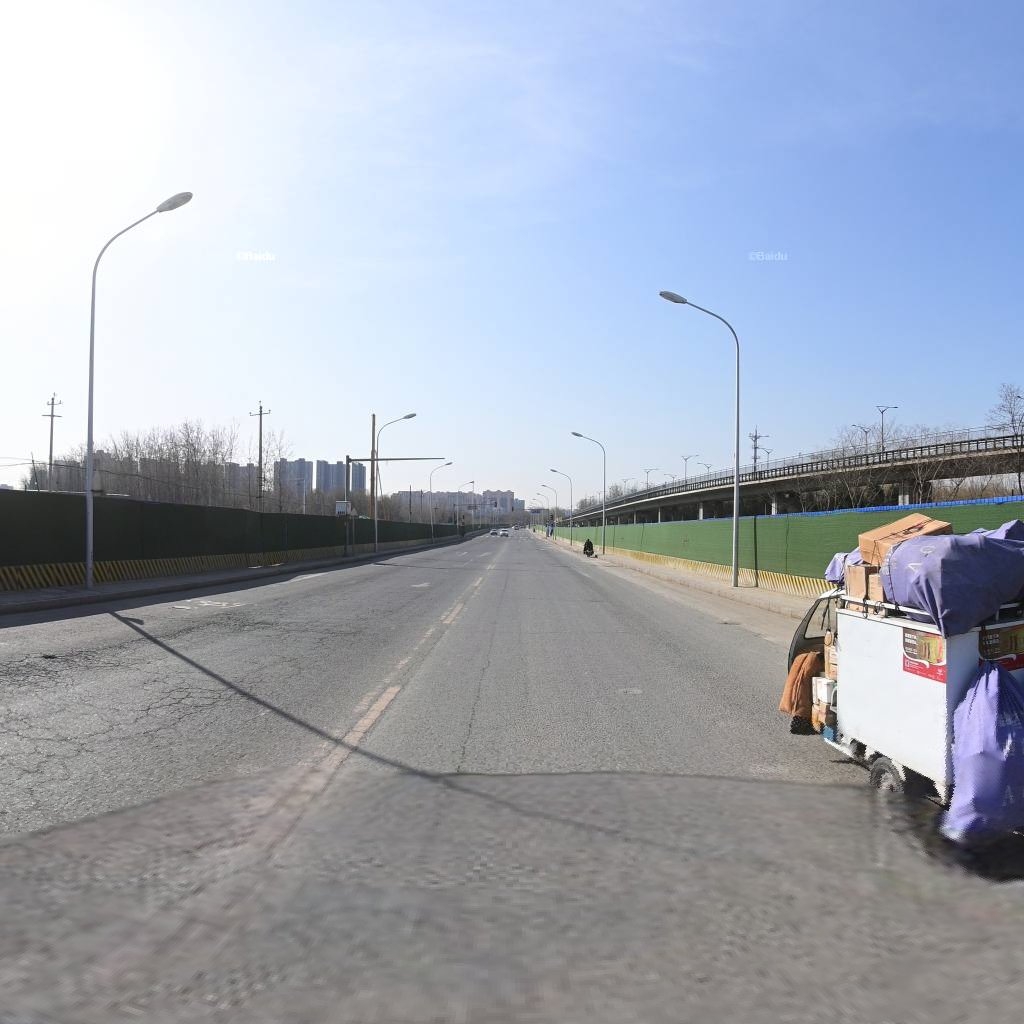
Region: Chaoyang
Road damage annotations: transverse crack, longitudinal crack, alligator crack